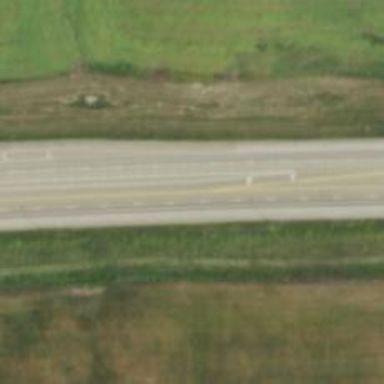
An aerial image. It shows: Asphalt road classified as trunk highway.